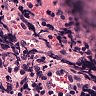
Metastatic tissue present: no